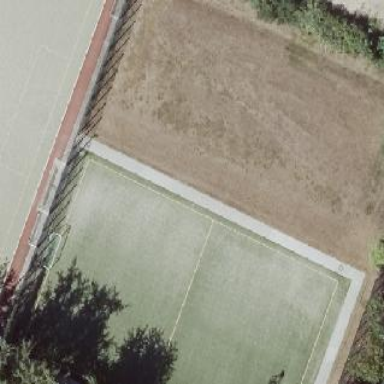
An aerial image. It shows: Artificial turf pitch used for soccer and basketball leisure sports.